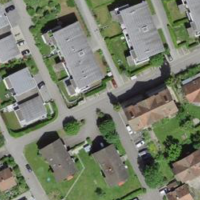
EUNIS habitat code: 54
Species observed at this site:
Carpinus betulus
Ilex aquifolium
Senecio vulgaris
Circaea lutetiana
Trifolium repens